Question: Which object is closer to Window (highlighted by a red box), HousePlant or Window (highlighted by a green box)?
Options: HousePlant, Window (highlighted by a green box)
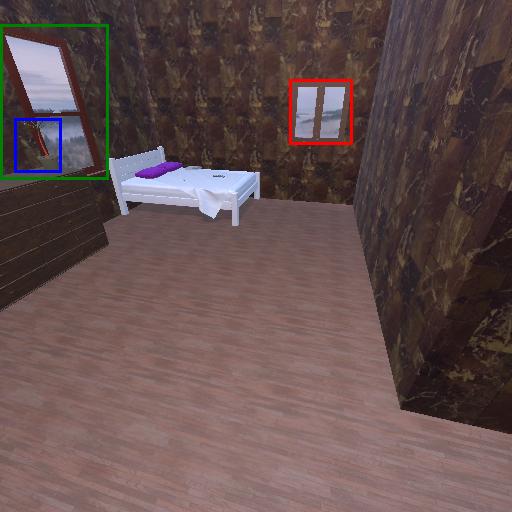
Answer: HousePlant